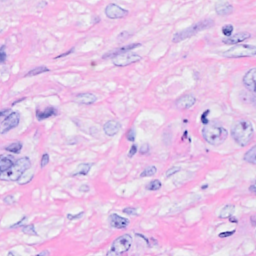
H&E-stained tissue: Breast